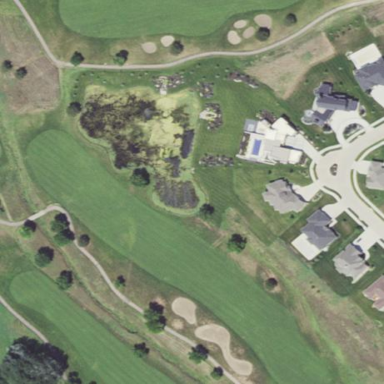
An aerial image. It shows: Water hazard on golf course. The hazard is natural water feature.